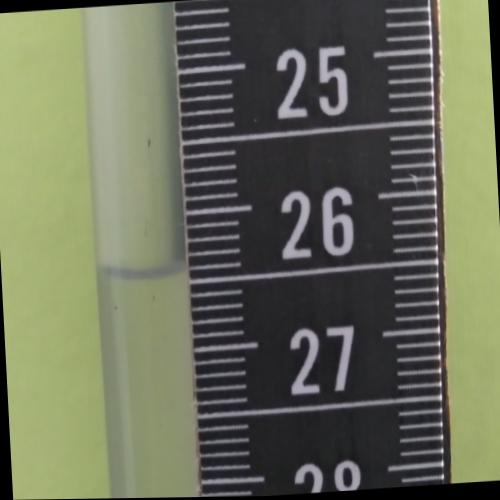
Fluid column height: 26.4 cm